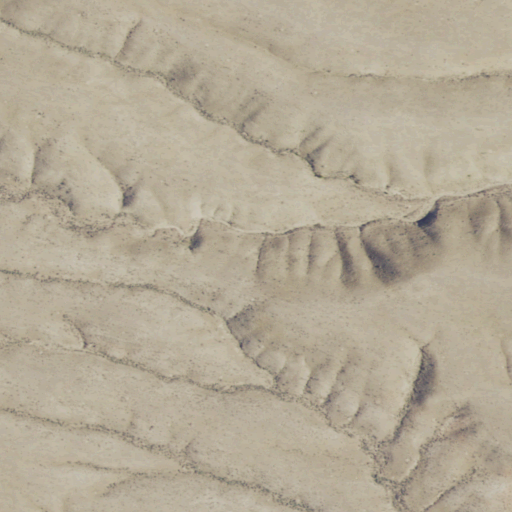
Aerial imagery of mountain in Wyoming named Sheldon Dome containing only shrub